Field crop: maize
Growth stage: 2
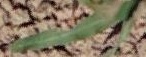
Species: maize